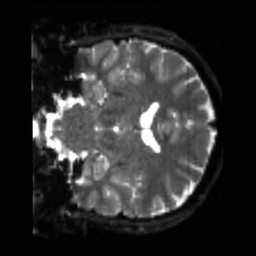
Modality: sbref
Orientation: coronal
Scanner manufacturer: siemens
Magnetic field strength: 3 T
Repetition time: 4 s
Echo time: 0.0594 s